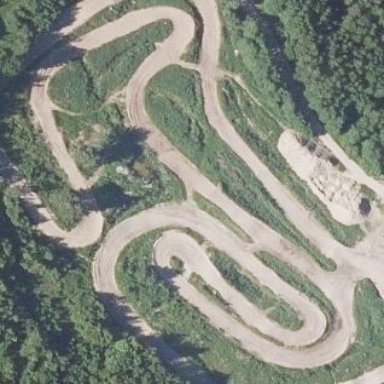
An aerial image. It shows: Motocross raceway for off-road sports.